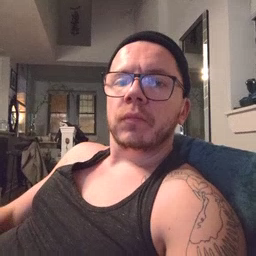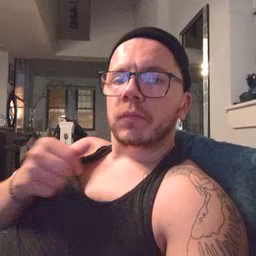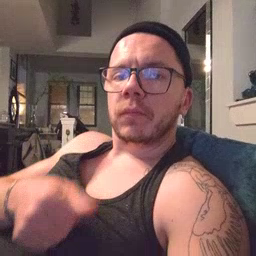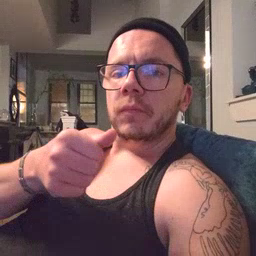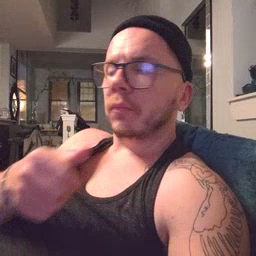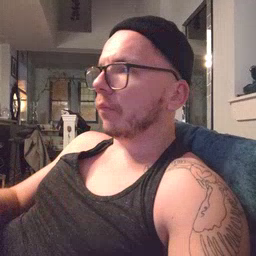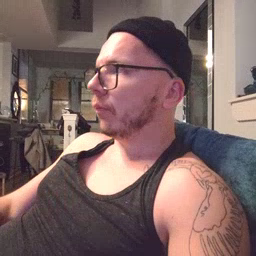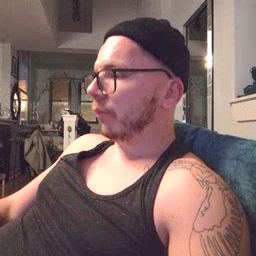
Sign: hide